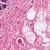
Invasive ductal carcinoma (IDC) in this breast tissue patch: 0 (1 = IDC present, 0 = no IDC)